Question: I have a table with the row below:

When the span field in the second td is clicked I want to change the text in the td.enPublish for the row.
What I have now is
'''
$('span#publish_field').click (function() {
title = this.title; // this is a raw DOM span node, so we can go directly after the title attribute.
$(this).closest("tr").$('td.enPublished').text('steve');
$.post("set_publish.php", { "product_id" : title }, function(echoed_data) {
alert (echoed_data);
});
'''
The third line is supposed to get at that field, but it doesn't. Does anyone see the problem?
The title attribute holds a product_id value for that row and is used in the ajax call to set a field in the database. I thought I could also update the field here in the HTML so the user wouldn't have to refresh the page to see it.
Thanks for any ideas.
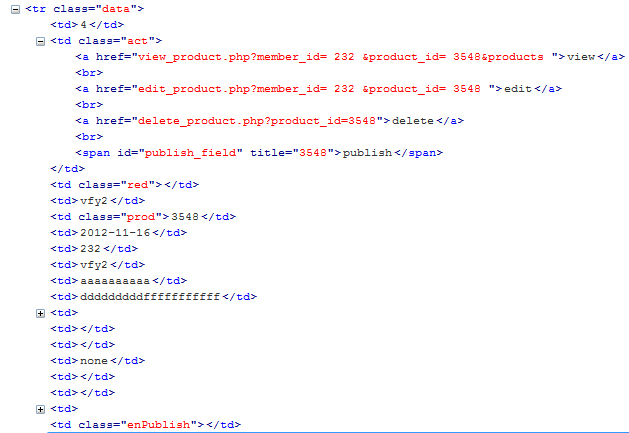
Answer: Change '$' to 'find'
'''
$(this).closest("tr").find('td.enPublished').text('steve');
'''